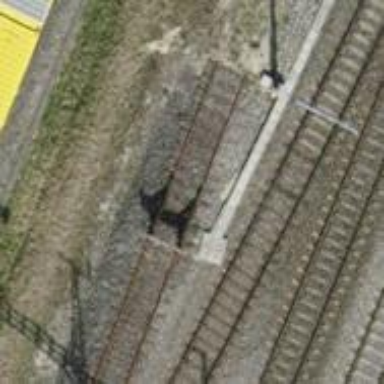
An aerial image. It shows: Railway buffer stop.